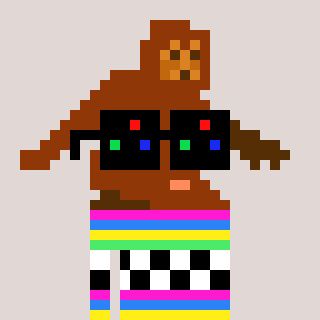
a pixel art character with square black sunglasses, a bigfoot-shaped head and a peachy-colored body on a warm background